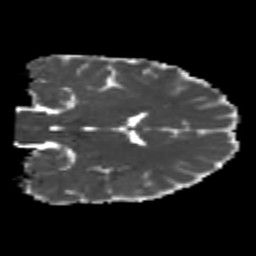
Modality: MD
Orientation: coronal
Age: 23
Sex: male
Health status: healthy
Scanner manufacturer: philips
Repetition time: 7.477 s
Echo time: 0.08753 s